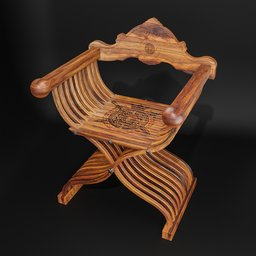
Label: furniture